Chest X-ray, PA view. Patient: 42 years old, sex M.
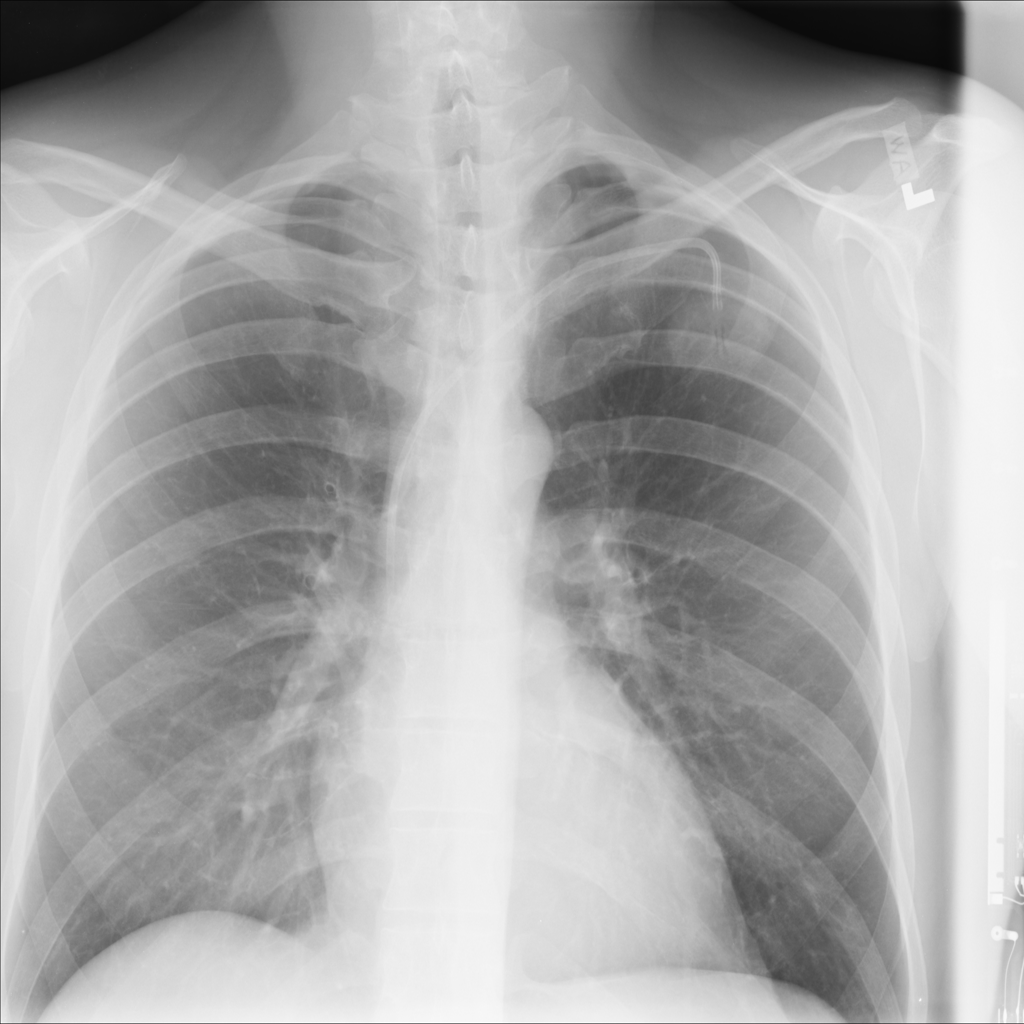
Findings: No Finding